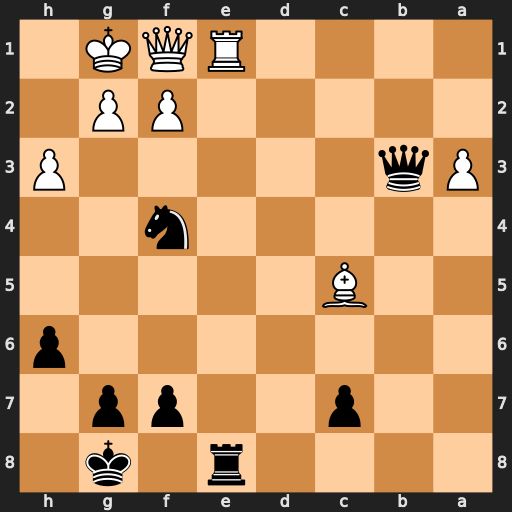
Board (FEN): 4r1k1/2p2pp1/7p/2B5/5n2/Pq5P/5PP1/4RQK1
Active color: b
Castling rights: -
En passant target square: -
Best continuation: Rxe1 Qxe1 Qd5 Qf1 Qxc5